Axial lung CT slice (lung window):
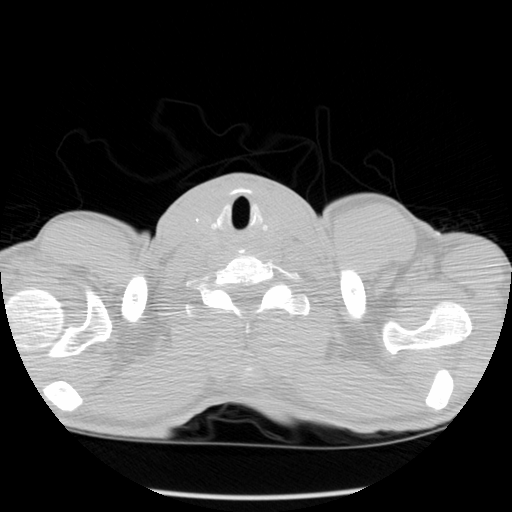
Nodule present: no